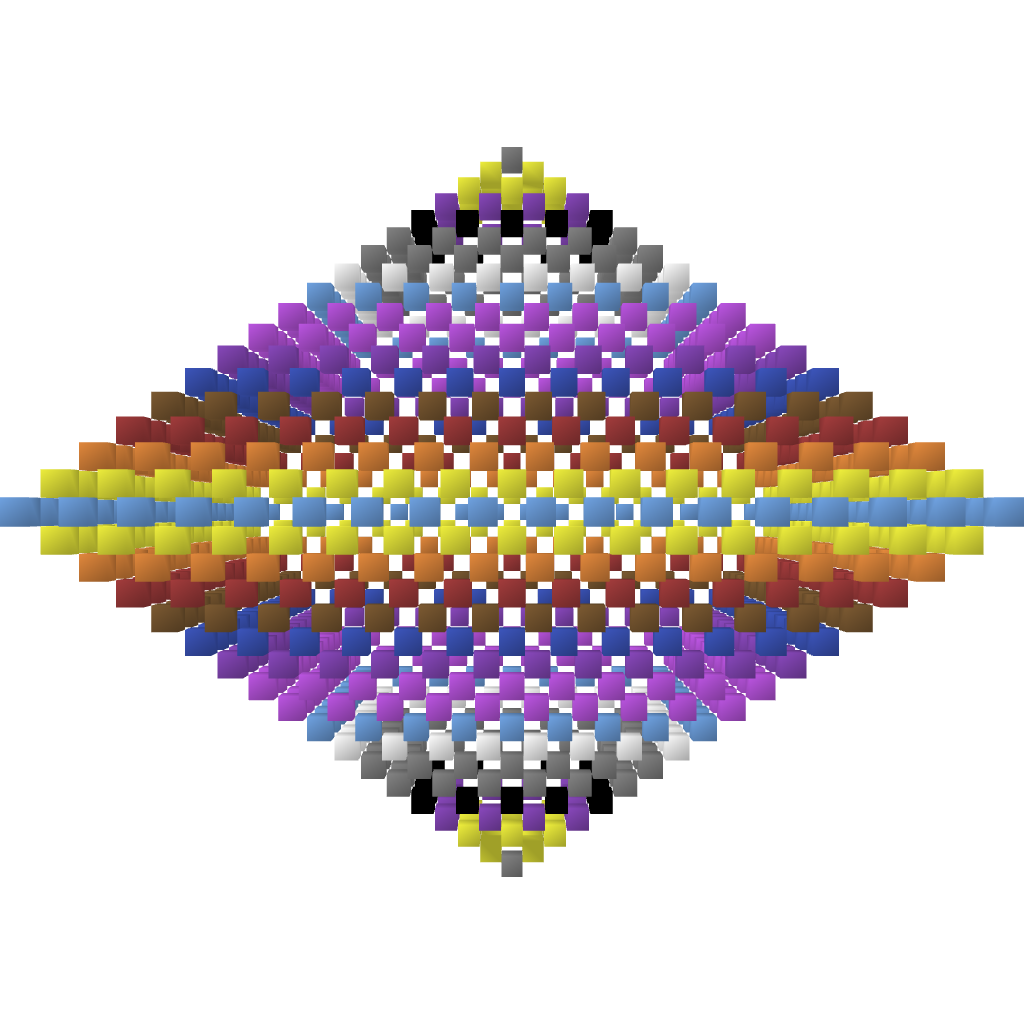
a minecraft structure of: Artistic Rainbow Pyramid 2 high quality